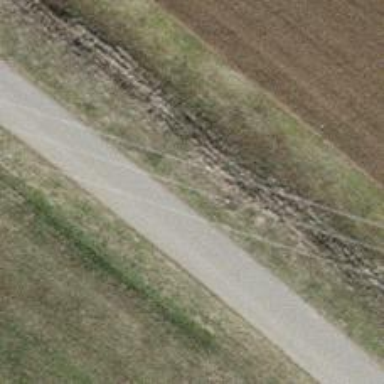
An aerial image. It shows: Asphalt cycleway.